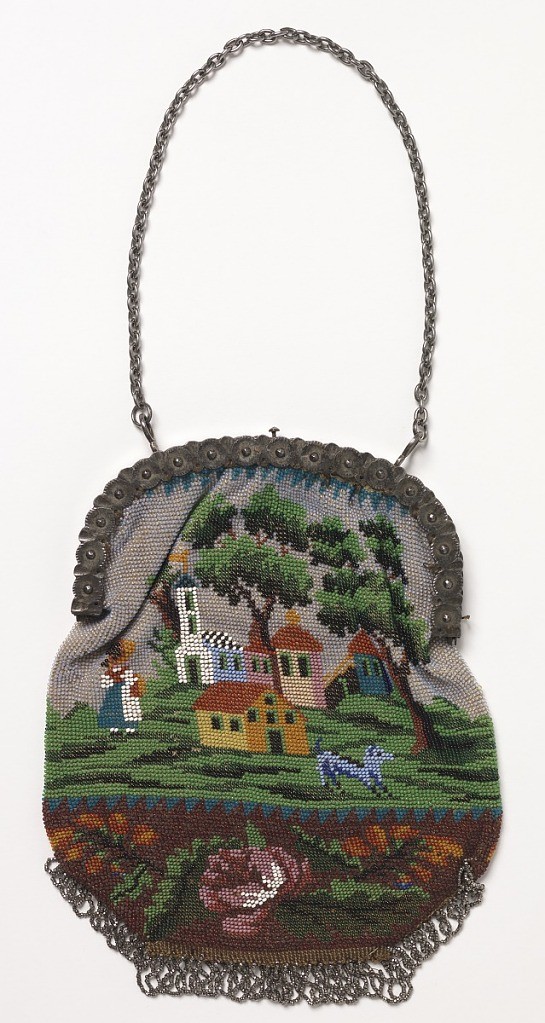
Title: Bag
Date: early 19th century
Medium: glass beads, steel beads, steel frame Technique: beaded knitting
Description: Flat bag with landscapes and a floral band at the bottom. Steel frame with chain and steel fringe at lower edge. White silk lining.